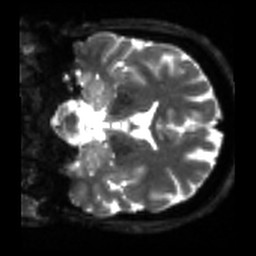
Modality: sbref
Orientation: coronal
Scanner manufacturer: siemens
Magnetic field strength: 3 T
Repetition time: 4 s
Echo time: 0.0594 s